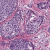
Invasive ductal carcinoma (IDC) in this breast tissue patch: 0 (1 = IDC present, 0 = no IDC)